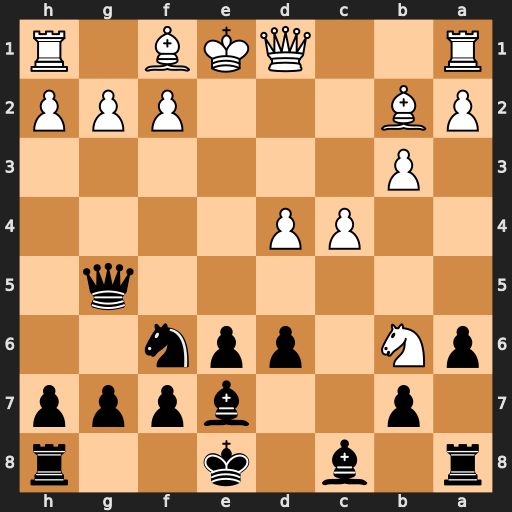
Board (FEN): r1b1k2r/1p2bppp/pN1ppn2/6q1/2PP4/1P6/PB3PPP/R2QKB1R
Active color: b
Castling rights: KQkq
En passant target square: -
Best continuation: Qa5+ Qd2 Qxb6